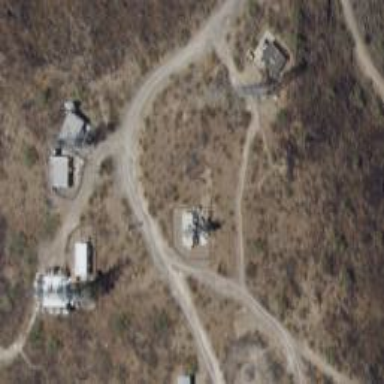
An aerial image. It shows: Communication mast tower.